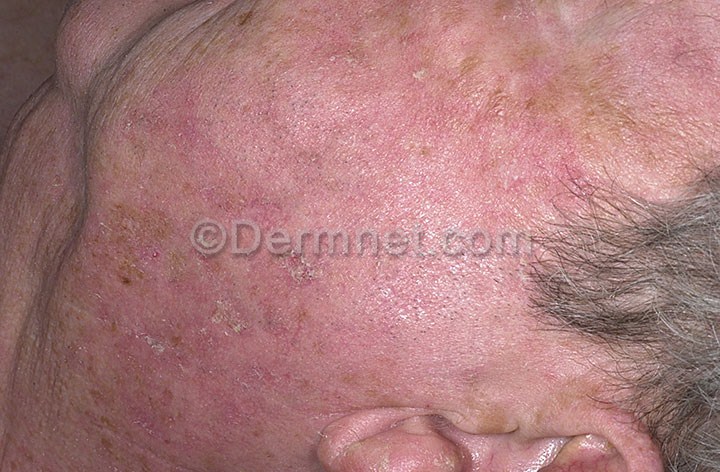
Disease: Actinic Keratosis Basal Cell Carcinoma and other Malignant Lesions